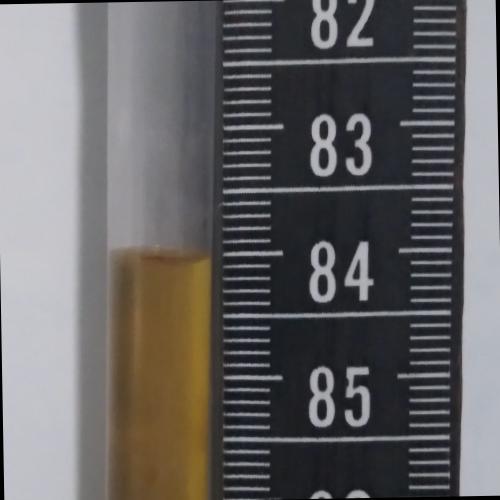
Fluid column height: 84.0 cm